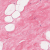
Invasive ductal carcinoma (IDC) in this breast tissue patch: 0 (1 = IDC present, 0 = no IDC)